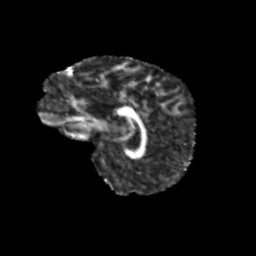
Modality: FA
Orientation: sagittal
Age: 11
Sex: male
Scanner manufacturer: siemens
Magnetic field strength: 3 T
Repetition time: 3.8 s
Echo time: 0.07 s